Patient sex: M
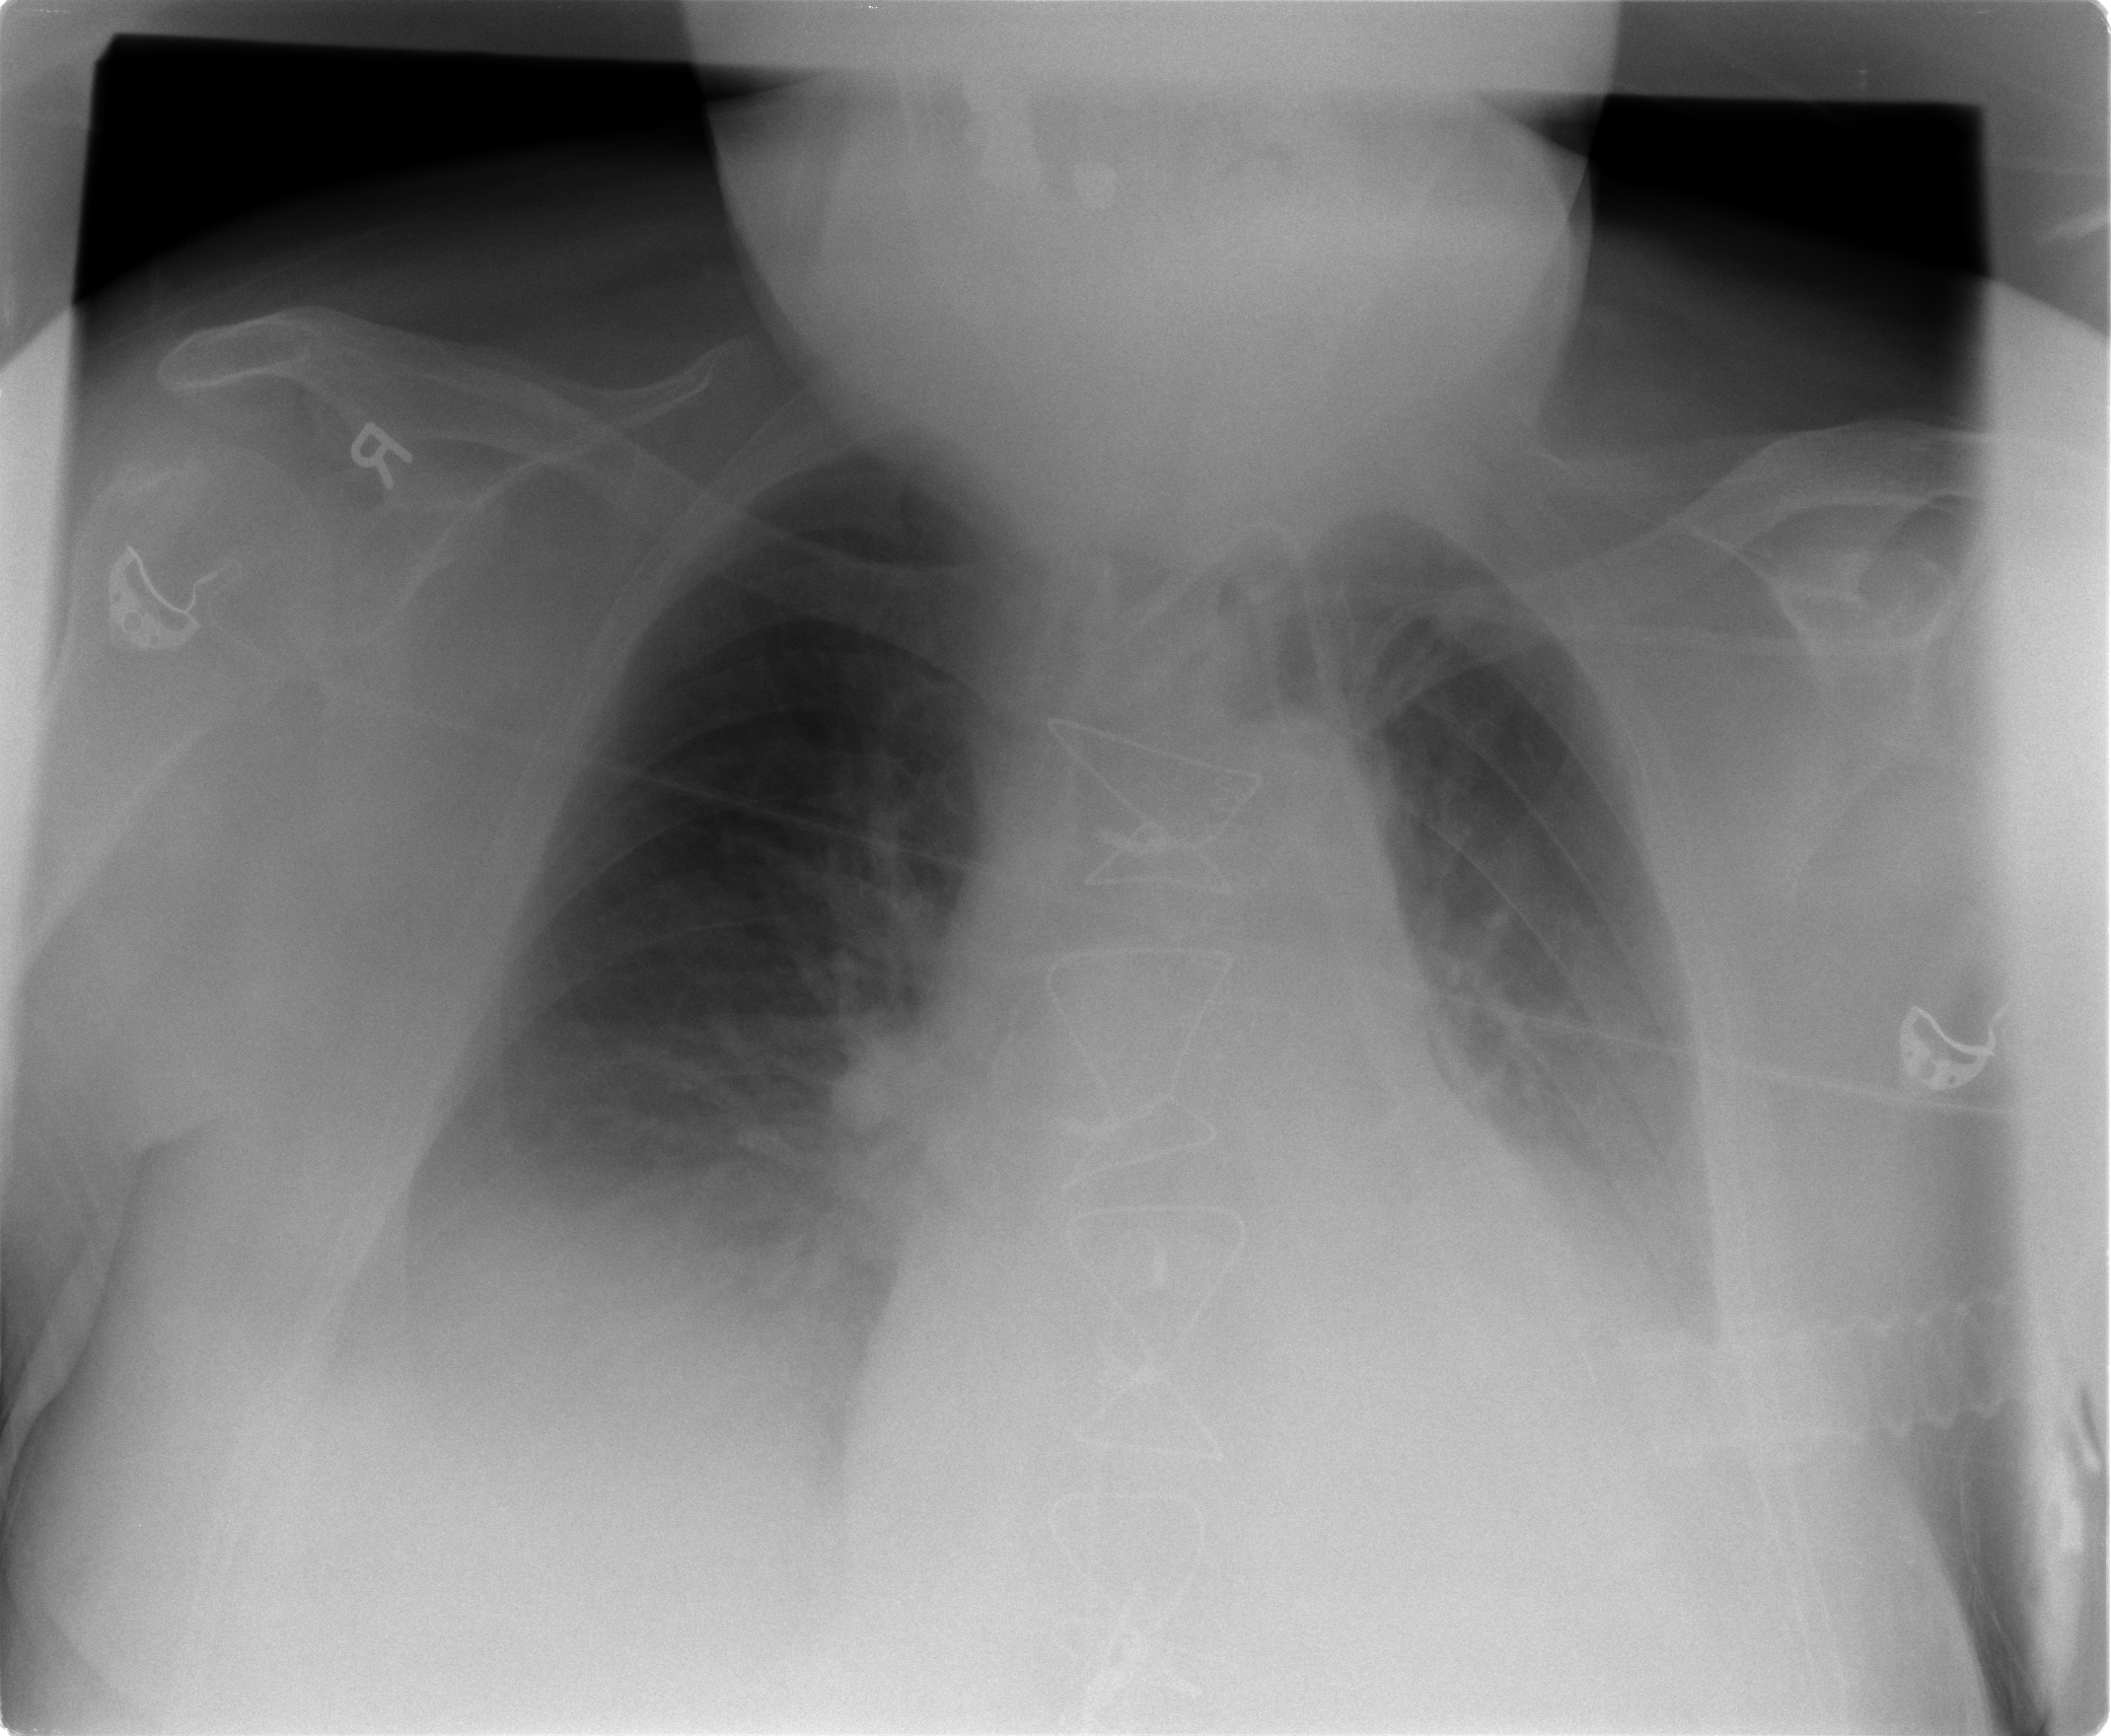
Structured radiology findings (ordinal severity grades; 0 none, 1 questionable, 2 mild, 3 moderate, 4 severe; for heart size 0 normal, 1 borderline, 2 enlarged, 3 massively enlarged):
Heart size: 2
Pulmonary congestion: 1
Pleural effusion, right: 2
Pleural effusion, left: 2
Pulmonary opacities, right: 0
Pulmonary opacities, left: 0
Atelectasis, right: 2
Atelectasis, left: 2